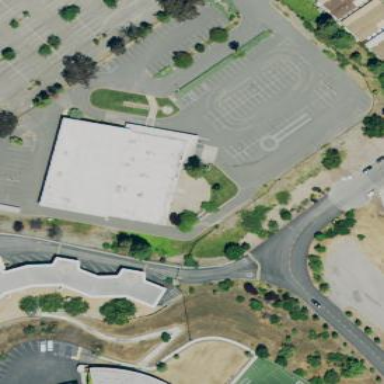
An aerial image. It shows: Building.